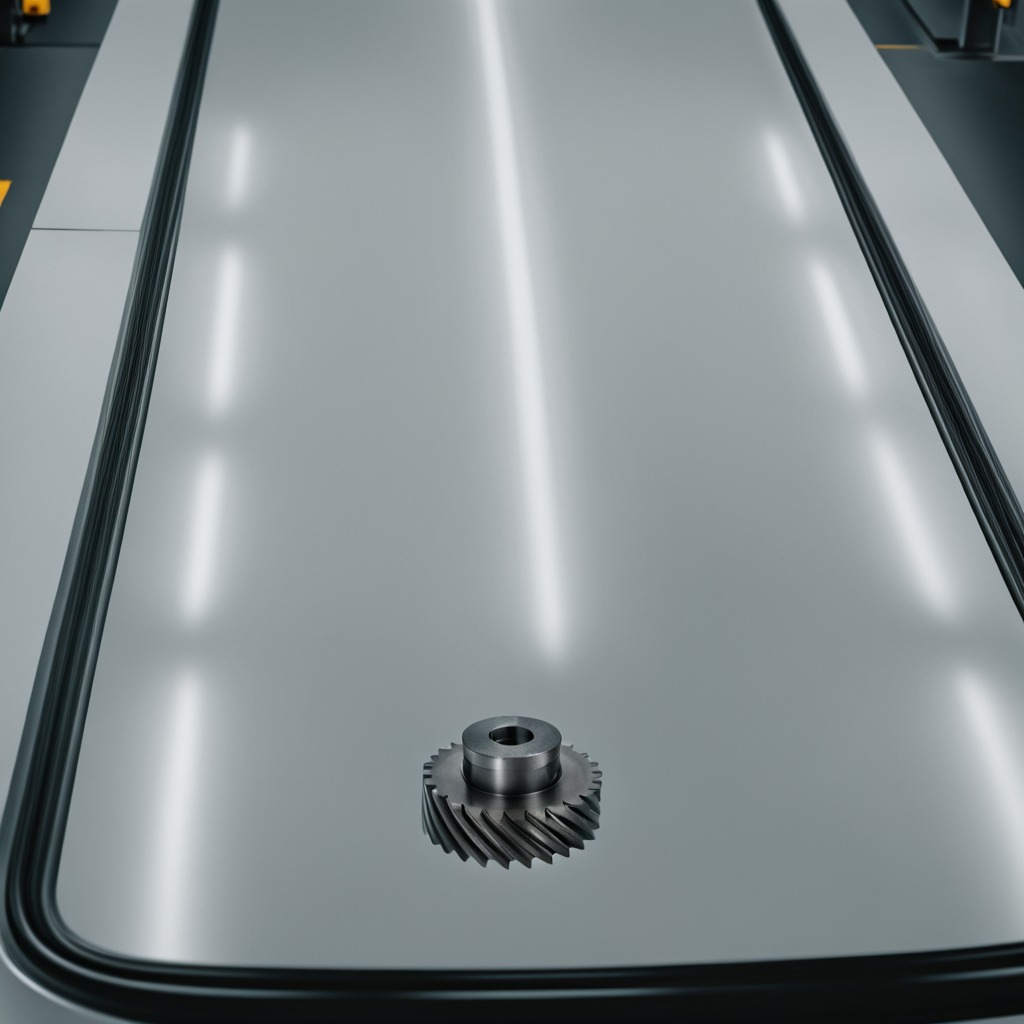
A steel gear with teeth is lying on the table.